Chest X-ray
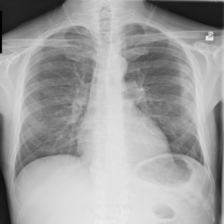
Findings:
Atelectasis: negative
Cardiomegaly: negative
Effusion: negative
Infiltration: negative
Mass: negative
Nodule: negative
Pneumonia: negative
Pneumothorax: negative
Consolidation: negative
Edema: negative
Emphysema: negative
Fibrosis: negative
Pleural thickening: negative
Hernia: negative